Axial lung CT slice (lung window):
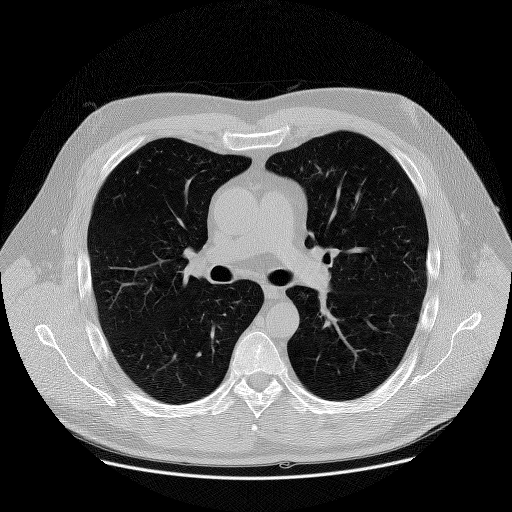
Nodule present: no